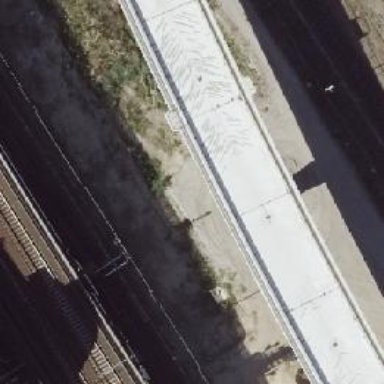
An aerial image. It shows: Rail line that is electrified.